Field crop: maize
Growth stage: 1
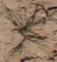
Species: lolium